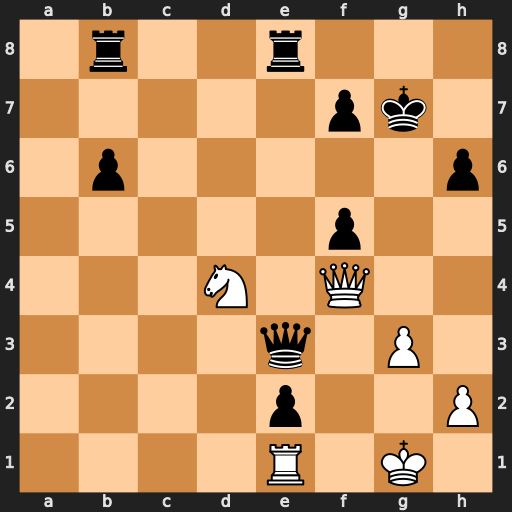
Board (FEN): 1r2r3/5pk1/1p5p/5p2/3N1Q2/4q1P1/4p2P/4R1K1
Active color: w
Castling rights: -
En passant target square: -
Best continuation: Qxe3 Rxe3 Nxf5+ Kf6 Nxe3